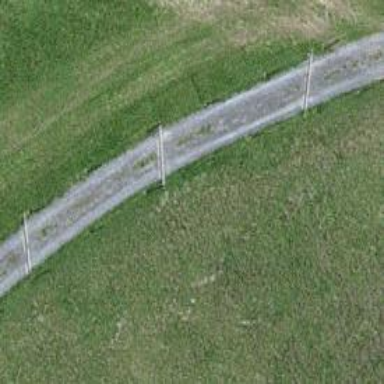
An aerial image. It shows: Service road with unpaved surface.